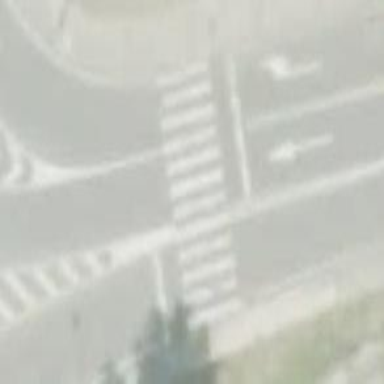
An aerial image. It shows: Marked road crossing.